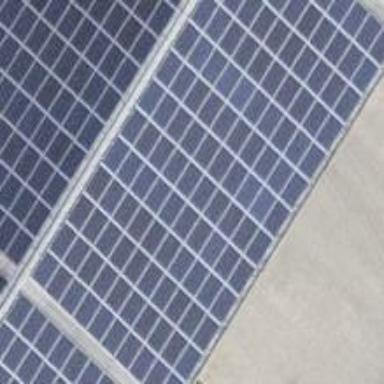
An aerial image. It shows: Solar power generator with photovoltaic panels.